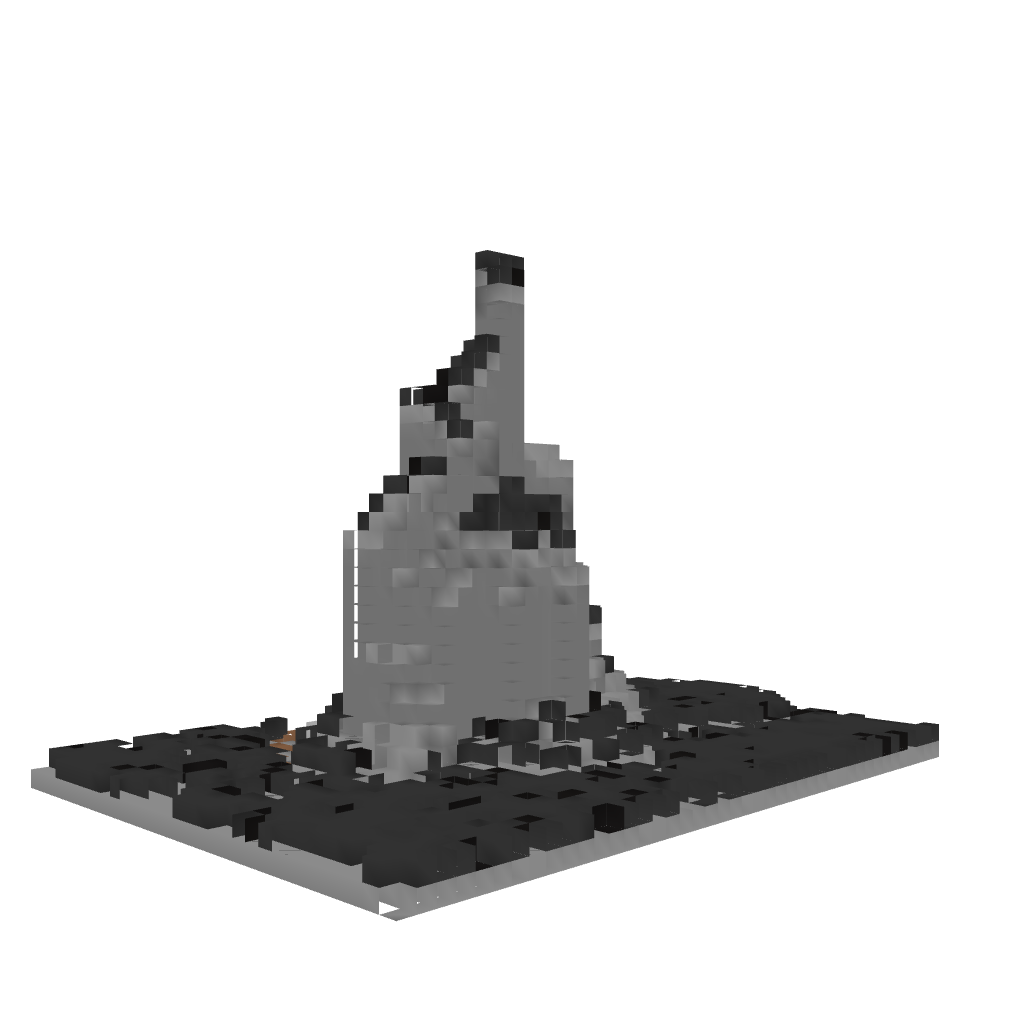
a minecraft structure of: Mini Mountain With WaterFall